Question: A small - little question.
I have seen many application having buttons like following.

While using Interface builder I didn't Found any option to have this kind of button.
How to have this kind of button in your application.
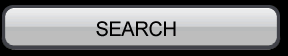
Answer: See UICatalog example -> Buttons. You will find there this kind of buttons. Usually they're done using png images for pressed & normal states. I think you can do it in IB by binding a png image to pressed & normal states, but the example in UICatalog is pretty clear and can be used "as is"